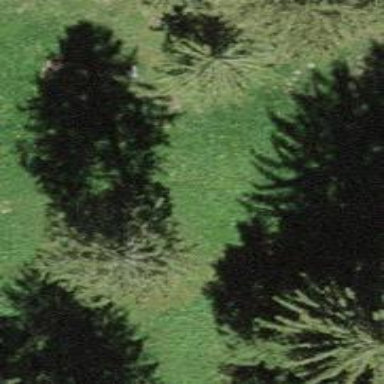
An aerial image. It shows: Single tag "natural: tree."